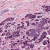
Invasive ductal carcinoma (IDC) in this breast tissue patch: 0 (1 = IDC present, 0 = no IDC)